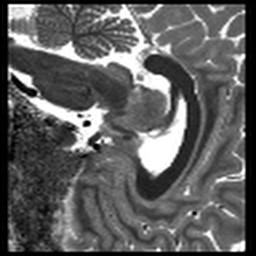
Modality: T1map
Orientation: sagittal
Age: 20
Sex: female